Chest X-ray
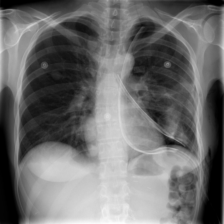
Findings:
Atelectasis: negative
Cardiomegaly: negative
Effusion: negative
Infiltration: negative
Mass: negative
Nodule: negative
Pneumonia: negative
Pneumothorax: positive
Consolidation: negative
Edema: negative
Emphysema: negative
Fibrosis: negative
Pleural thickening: negative
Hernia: negative